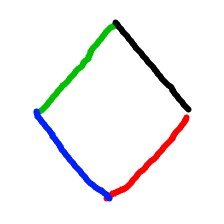
Shape: rhombus